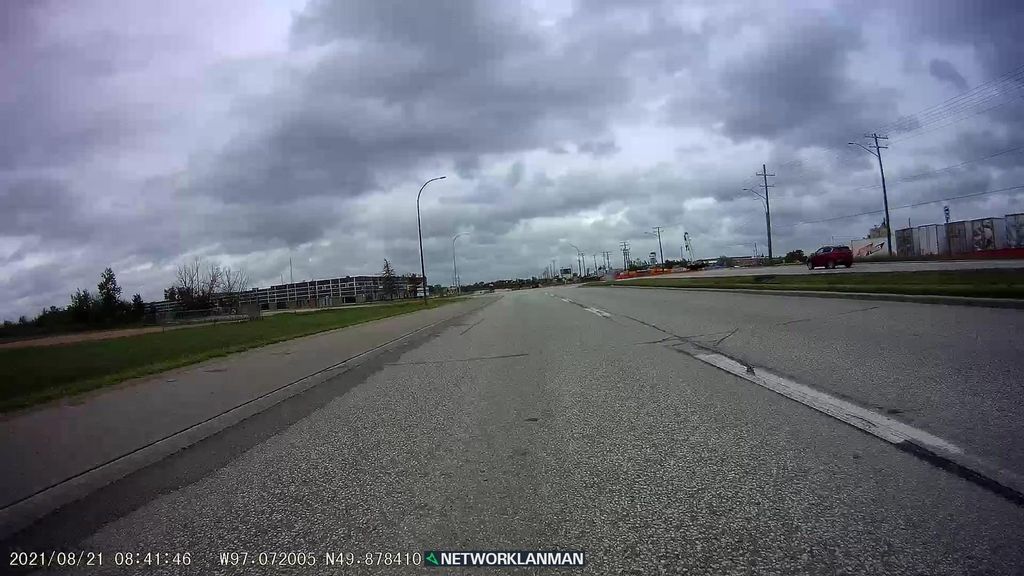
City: winnipeg